Field crop: maize
Growth stage: 2
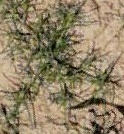
Species: salsola